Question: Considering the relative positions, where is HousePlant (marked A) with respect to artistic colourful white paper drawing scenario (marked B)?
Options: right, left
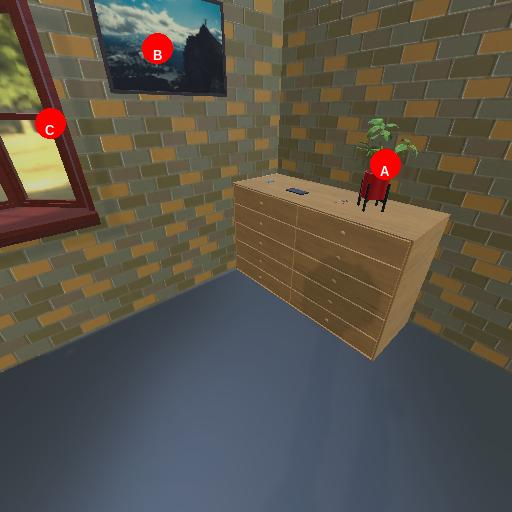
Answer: right